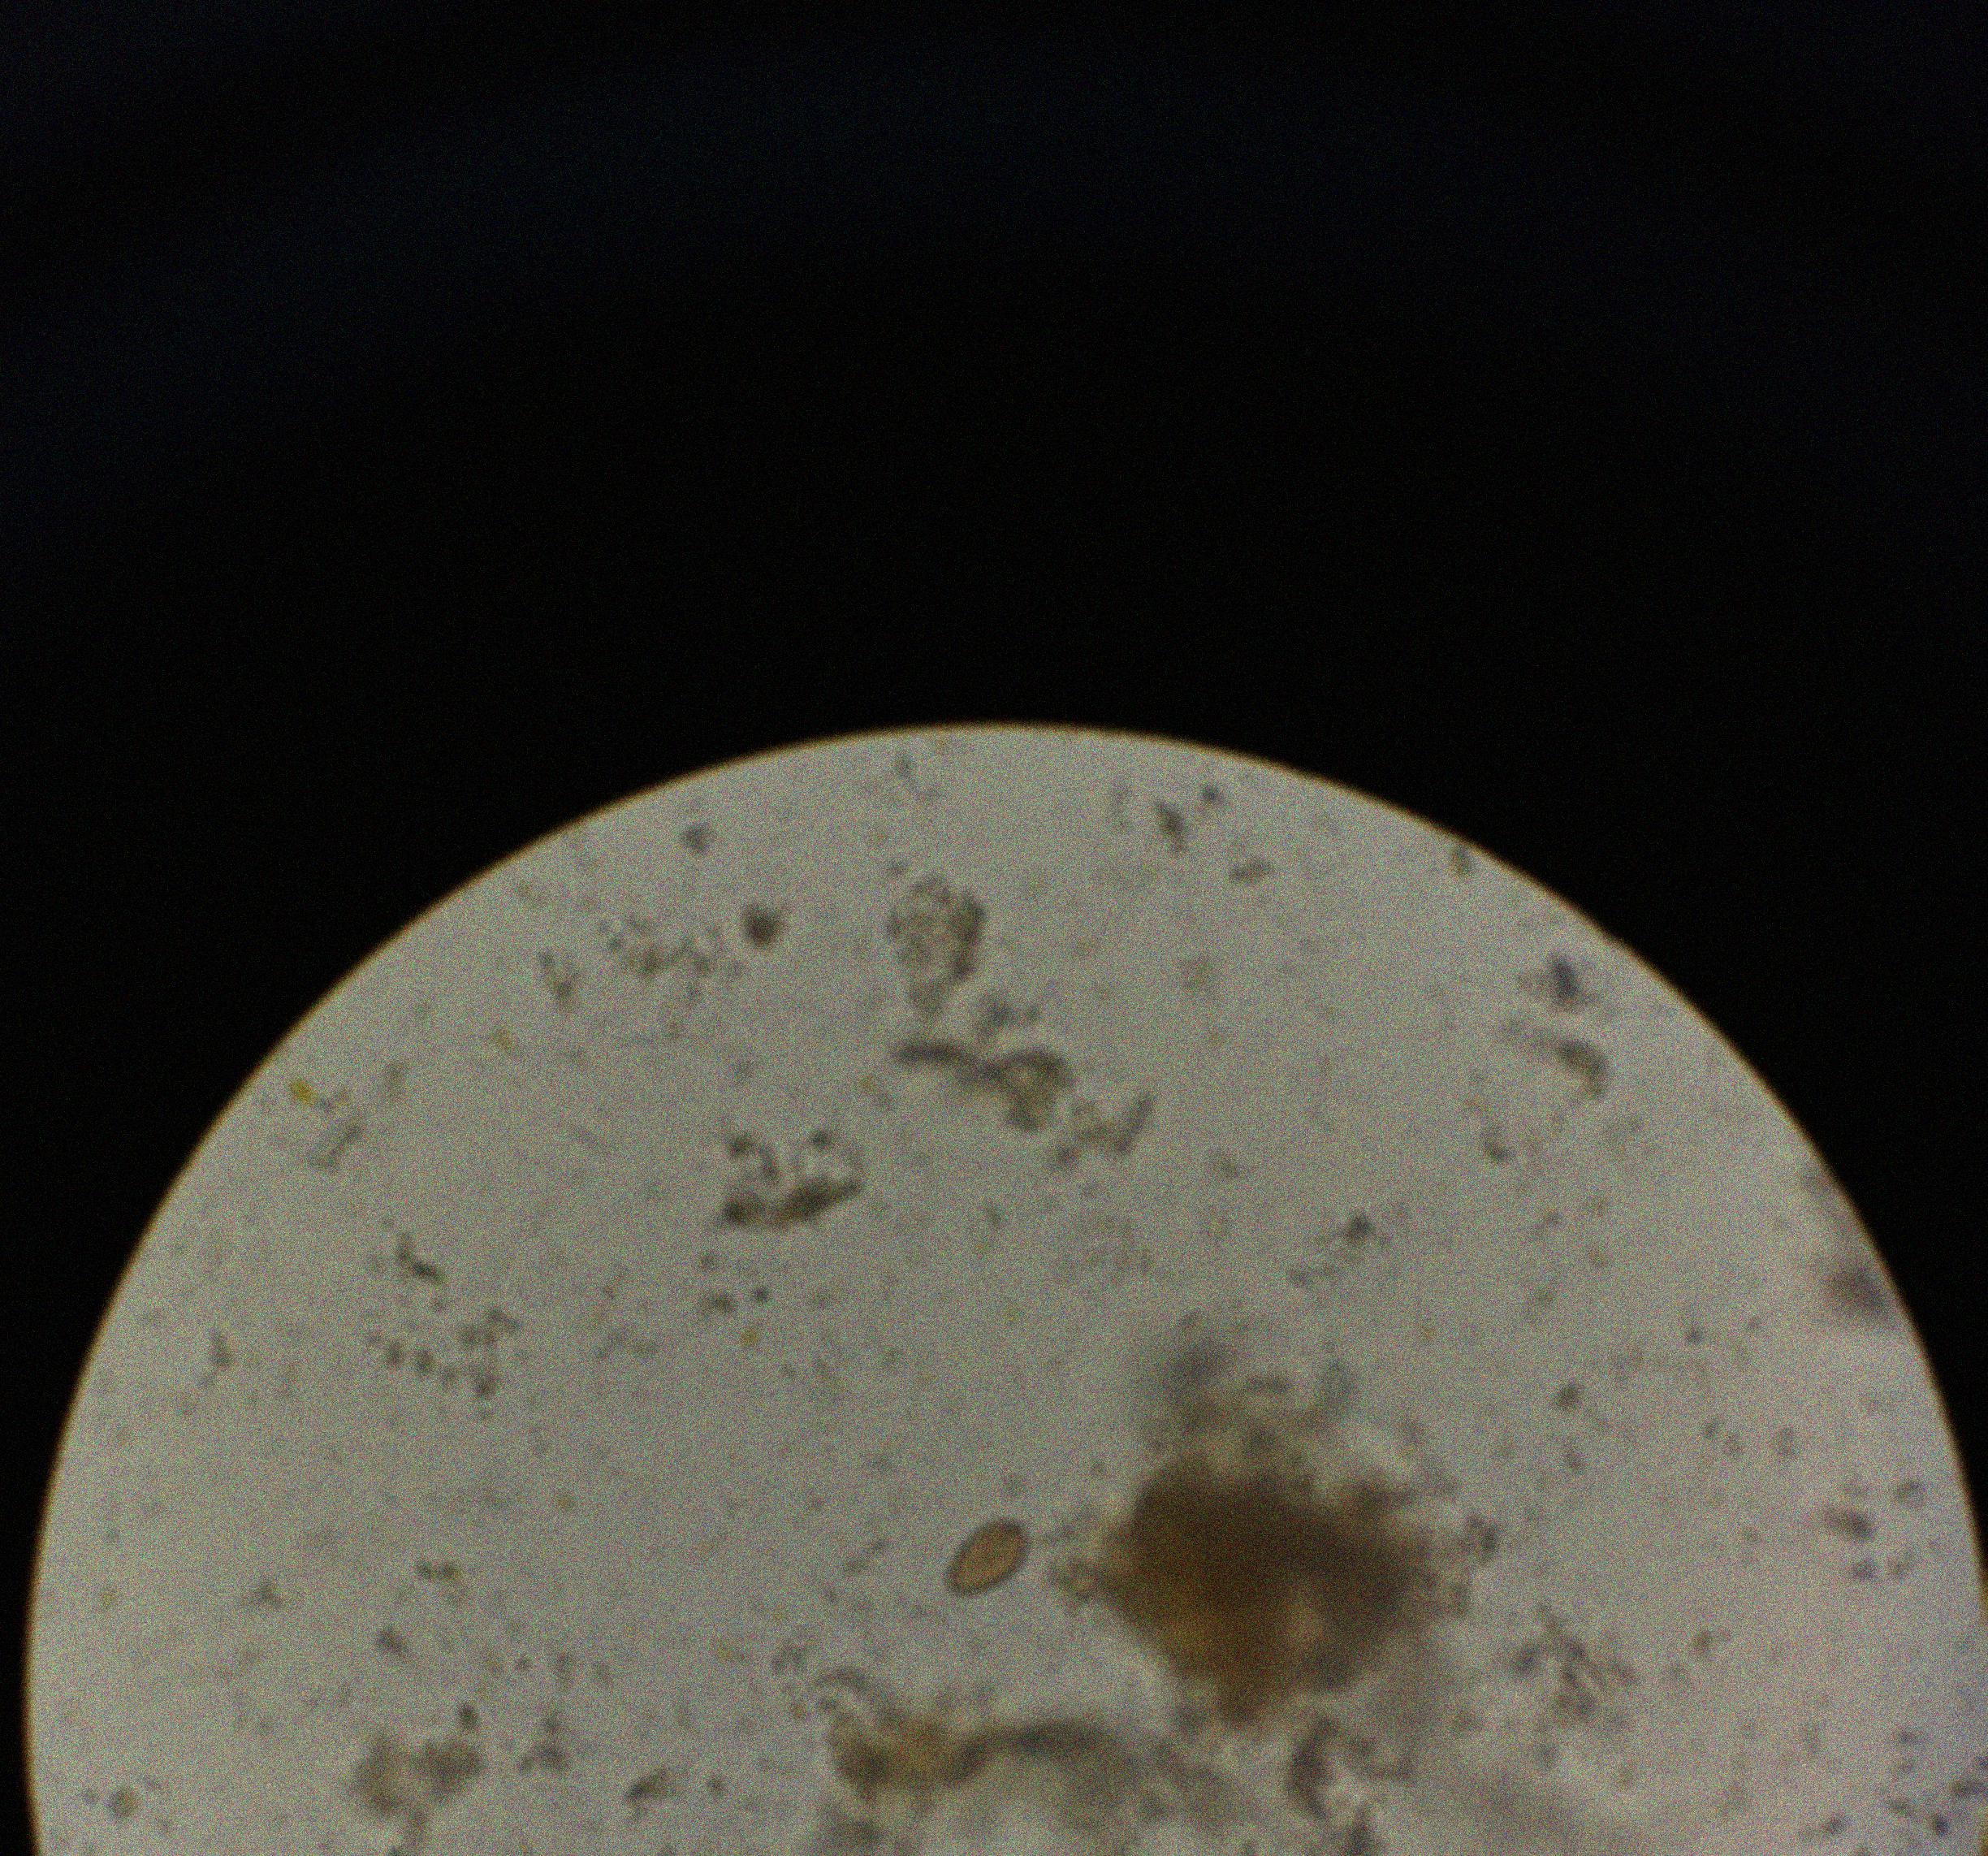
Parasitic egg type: Opisthorchis viverrine